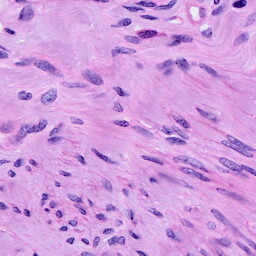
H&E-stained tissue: Cervix